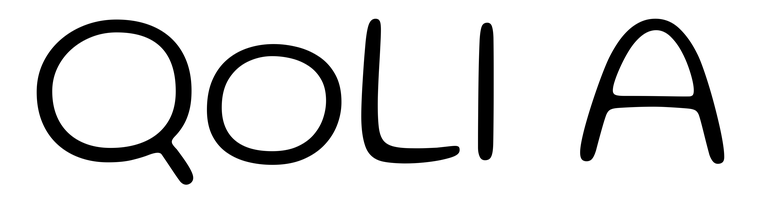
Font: Gluten_ExtraLight